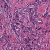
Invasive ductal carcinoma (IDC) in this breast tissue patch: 1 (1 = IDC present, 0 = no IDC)